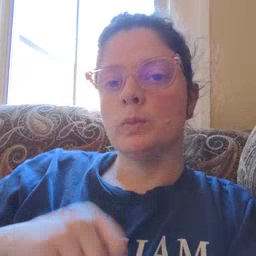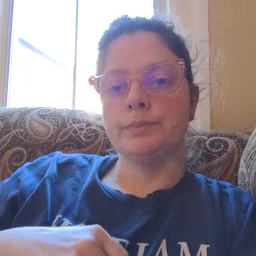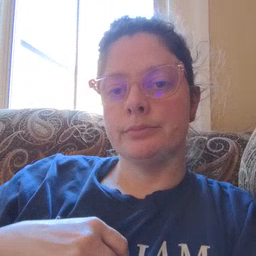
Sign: old